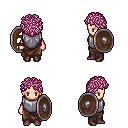
a pixel art fantasy rpg character, female body template, human, light skin, steel chest armor, robe skirt, pink curly afro hairstyle, maroon shoes, shield, four views (front, back, left, right), 2x2 character sprite sheet, small pixel art, hard edges, no anti-aliasing